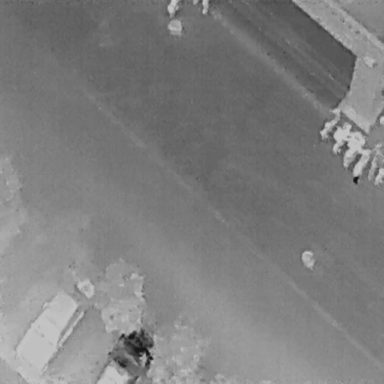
There are ten objects shown in the infrared image, including eight Bicycles, and two Cars.